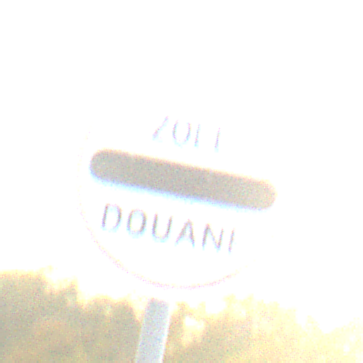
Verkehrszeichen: Zollstelle
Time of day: SunriseSunset
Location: Outdoor (Nature)
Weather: PartlyCloudy
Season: NotSpecified
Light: Natural